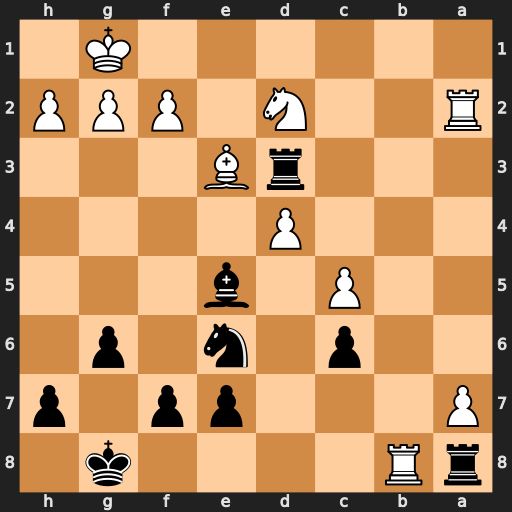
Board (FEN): rR4k1/P3pp1p/2p1n1p1/2P1b3/3P4/3rB3/R2N1PPP/6K1
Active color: b
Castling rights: -
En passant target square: -
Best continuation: Bxb8 axb8=R+ Rxb8